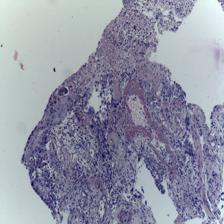
Diagnosis: OSCC